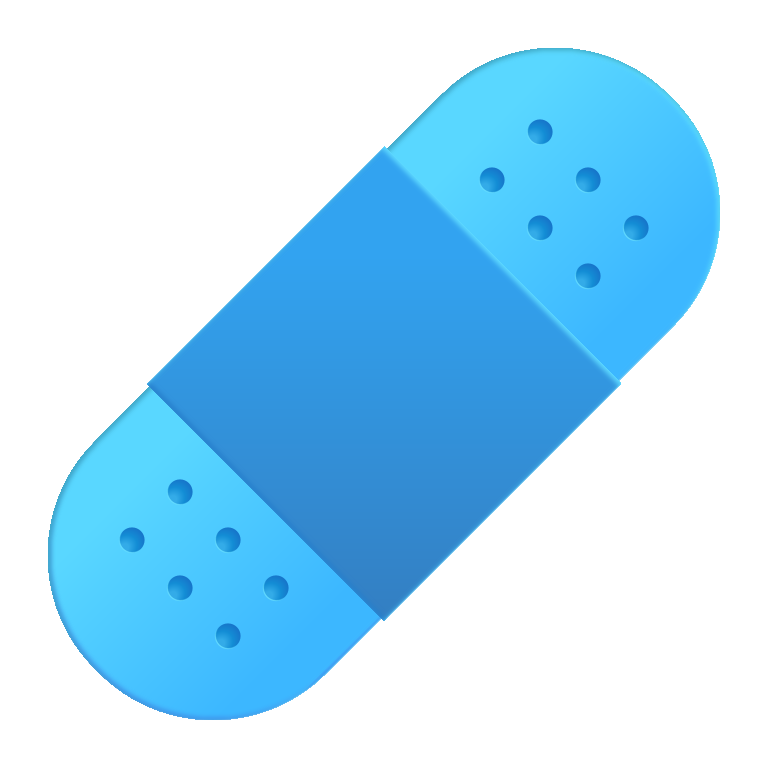
adhesive bandage color